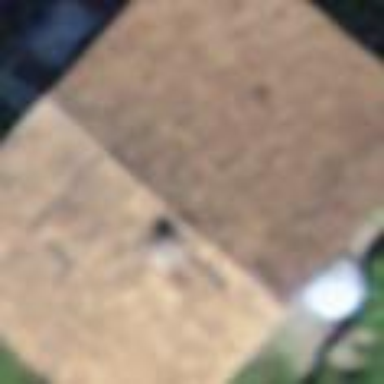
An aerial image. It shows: Farm building.